Field crop: maize
Growth stage: 1
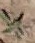
Species: atriplex